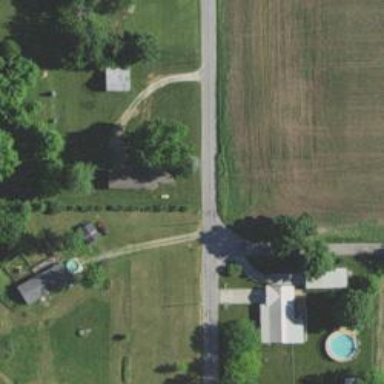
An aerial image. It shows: Driveway leading to service road.